Interaction volume radius: 5 \u00c5
Interaction volume height: 25 \u00c5
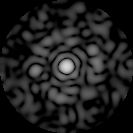
Disorder parameter: 0.8713